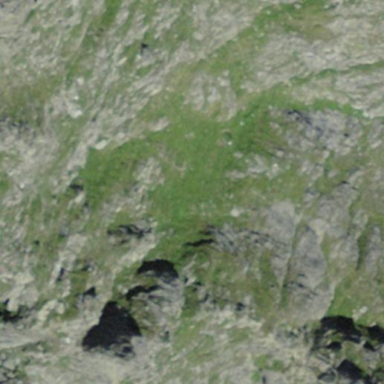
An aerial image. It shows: Natural area of fell.